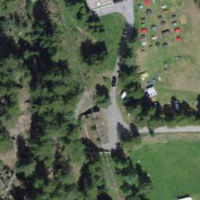
EUNIS habitat code: 26
Species observed at this site:
Periparus ater